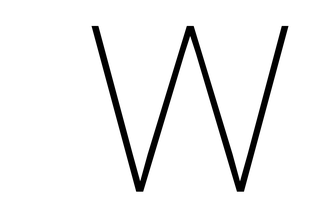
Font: Roboto_Thin